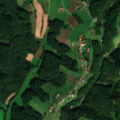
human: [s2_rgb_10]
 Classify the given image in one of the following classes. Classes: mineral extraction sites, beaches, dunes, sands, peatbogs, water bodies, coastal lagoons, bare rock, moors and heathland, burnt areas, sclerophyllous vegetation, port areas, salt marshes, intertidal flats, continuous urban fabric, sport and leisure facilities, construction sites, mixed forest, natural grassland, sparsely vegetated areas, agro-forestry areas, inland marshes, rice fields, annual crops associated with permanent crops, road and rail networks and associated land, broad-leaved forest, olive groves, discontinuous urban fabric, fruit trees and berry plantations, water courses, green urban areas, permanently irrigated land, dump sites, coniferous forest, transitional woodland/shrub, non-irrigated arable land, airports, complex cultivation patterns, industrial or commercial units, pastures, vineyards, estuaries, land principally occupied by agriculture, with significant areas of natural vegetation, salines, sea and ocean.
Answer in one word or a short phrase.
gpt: vineyards, pastures, complex cultivation patterns, broad-leaved forest